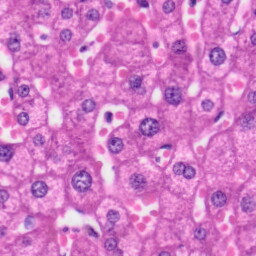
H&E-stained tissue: Liver